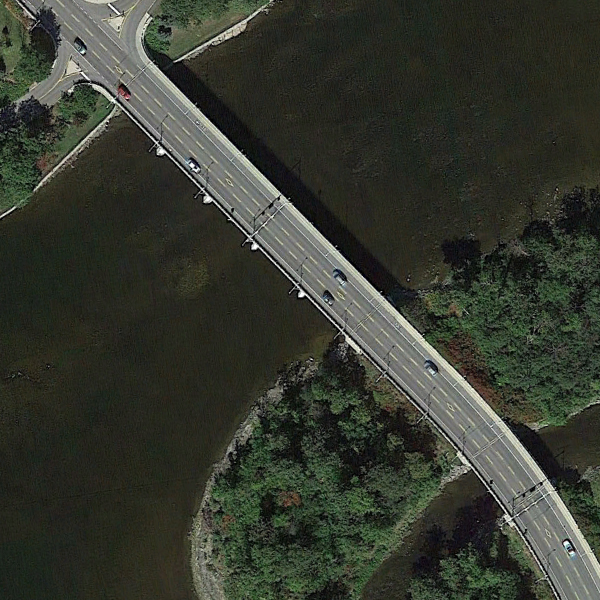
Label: Bridge